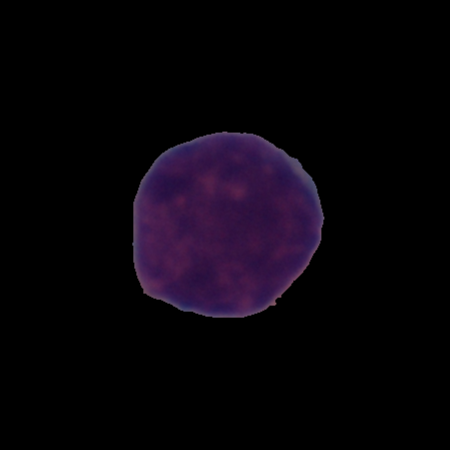
Label: healthy